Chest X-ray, AP view. Patient: 52 years old, sex M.
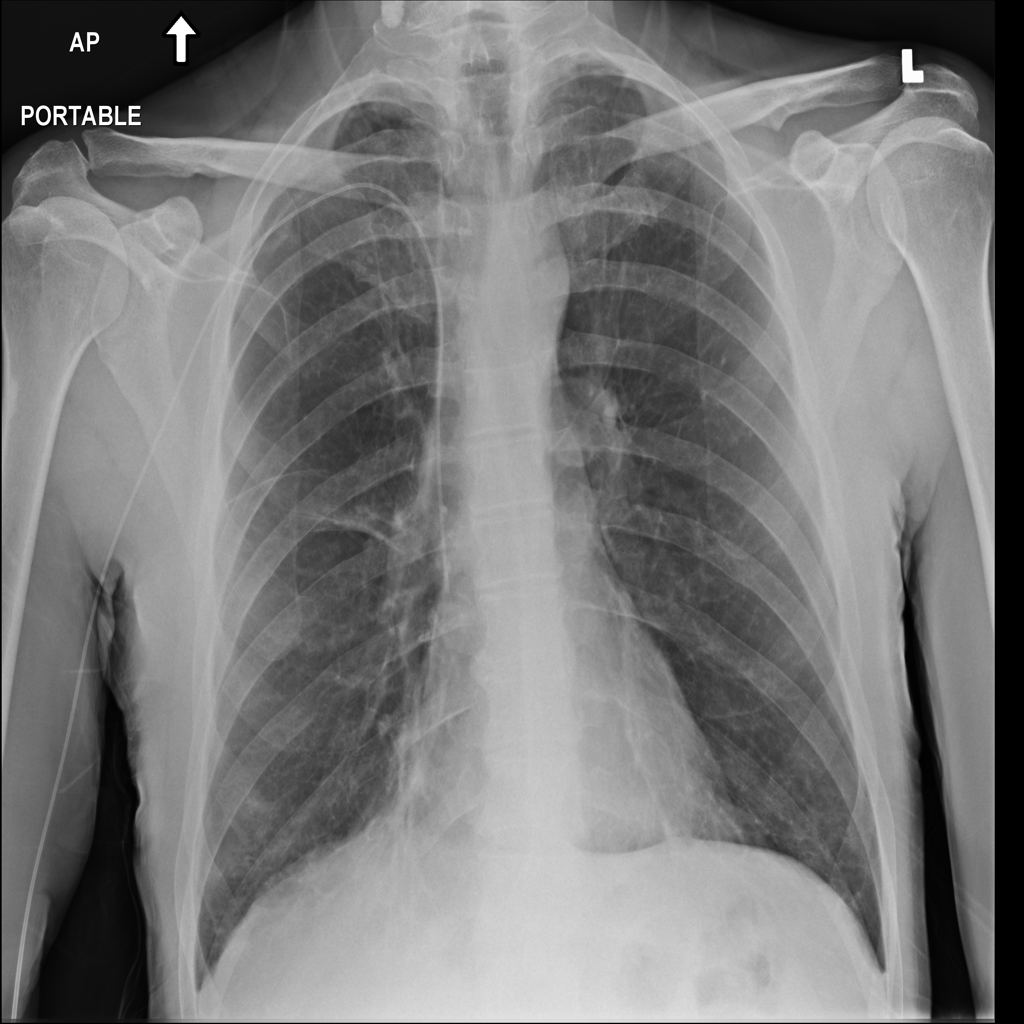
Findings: Atelectasis